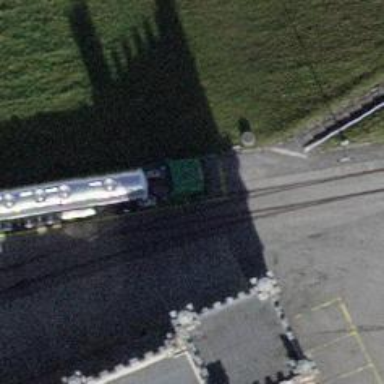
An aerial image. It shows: Railway switch.